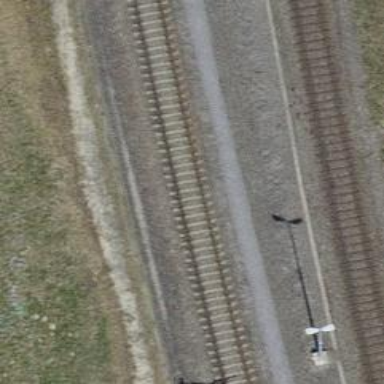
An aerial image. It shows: Single-track electrified railway spur with contact line for service.